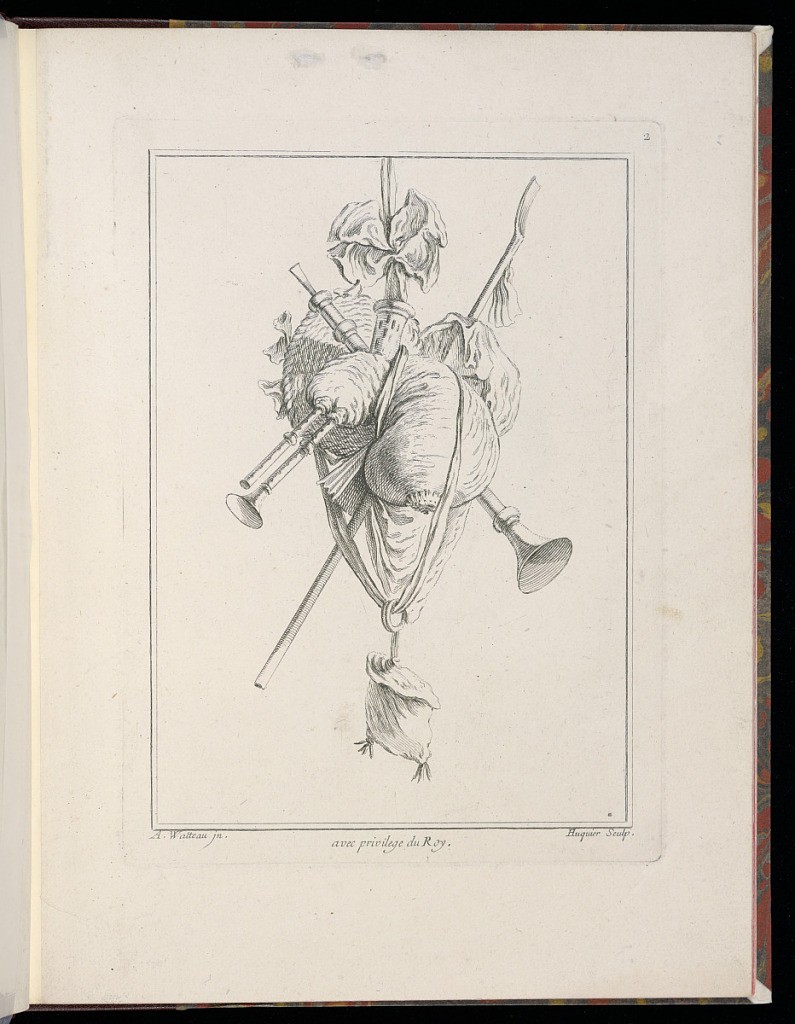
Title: Design for a Trophy
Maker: Antoine Watteau, French, 1684–1721
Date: ca. 1735
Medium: Etching on laid paper
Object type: Print
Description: Design for an ornamental trophy from a tied ribbon. The trophy incorporates a bagpipe, horn, purse, basket, and stick. The plate is signed and numbered.